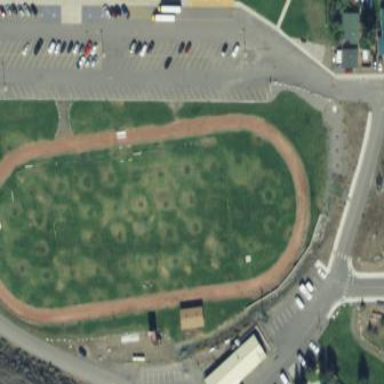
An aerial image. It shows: Pitch for American football.